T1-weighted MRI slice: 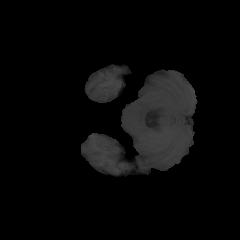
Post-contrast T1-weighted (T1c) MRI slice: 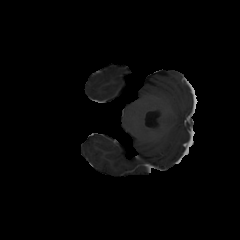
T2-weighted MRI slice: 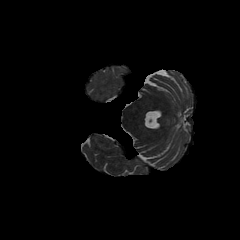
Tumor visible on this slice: no